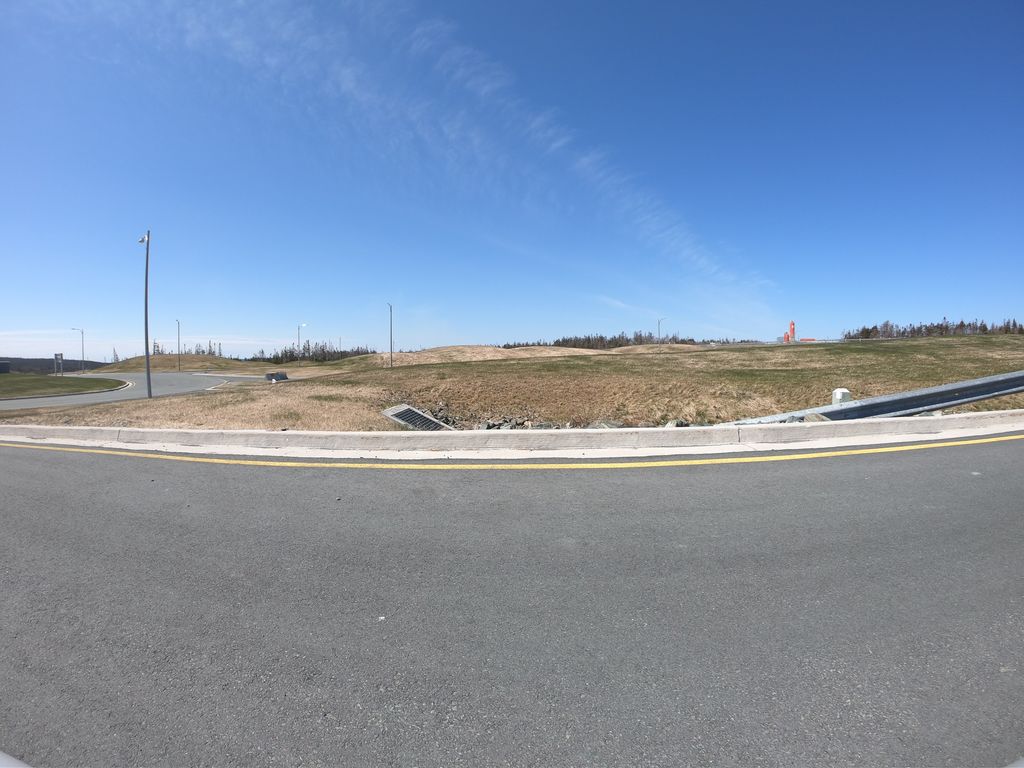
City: st_johns